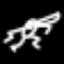
Label: frog